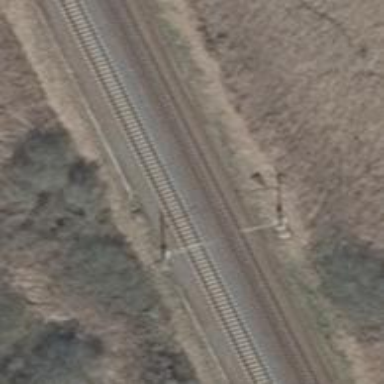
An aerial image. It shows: Railway milestone with catenary mast.